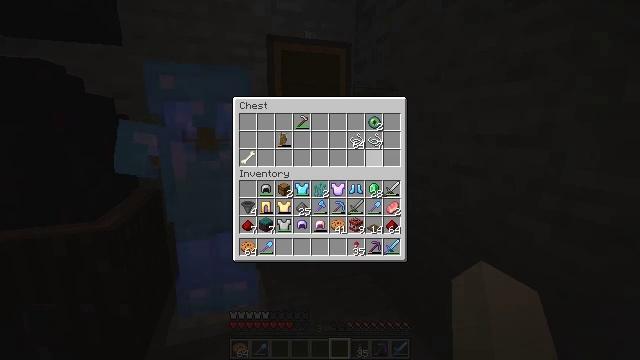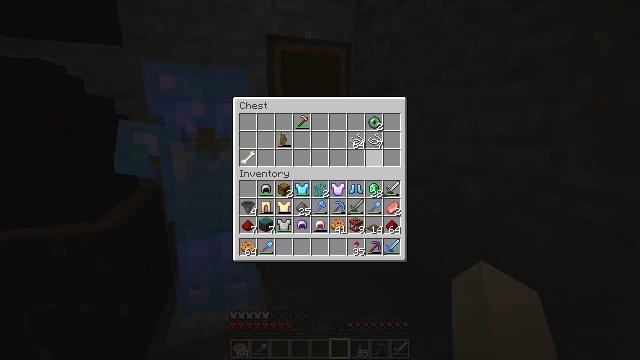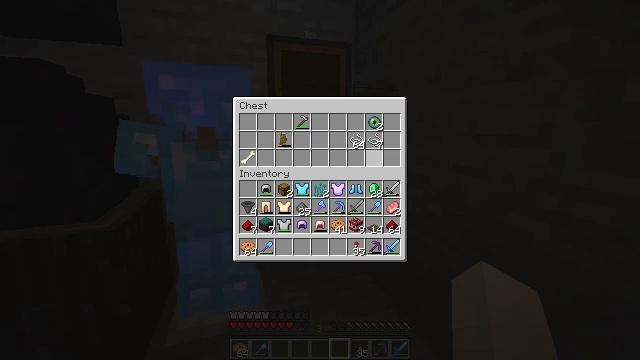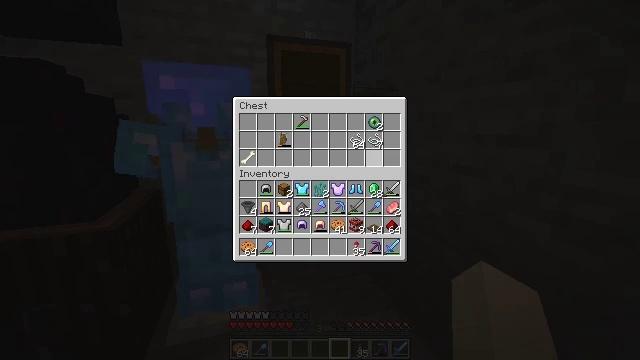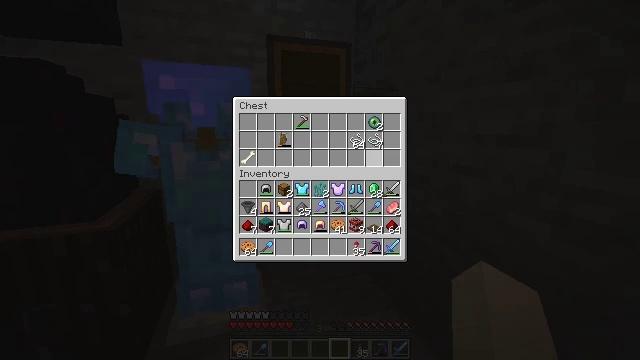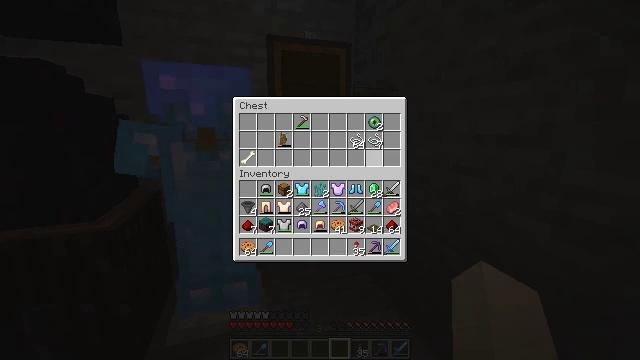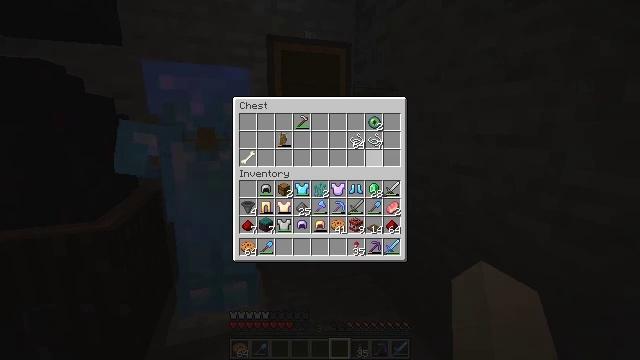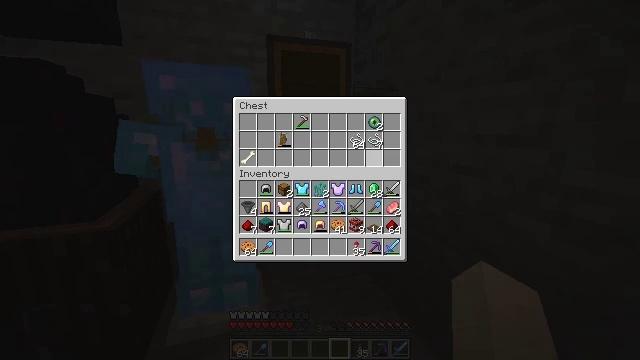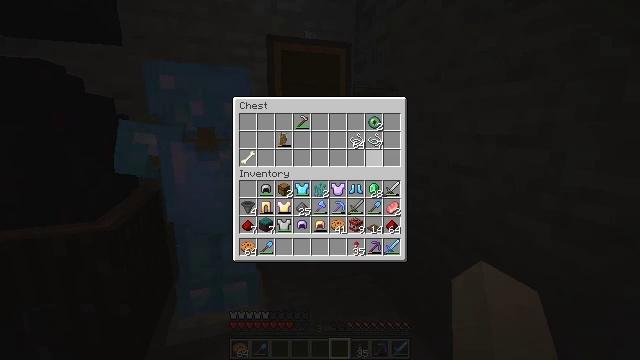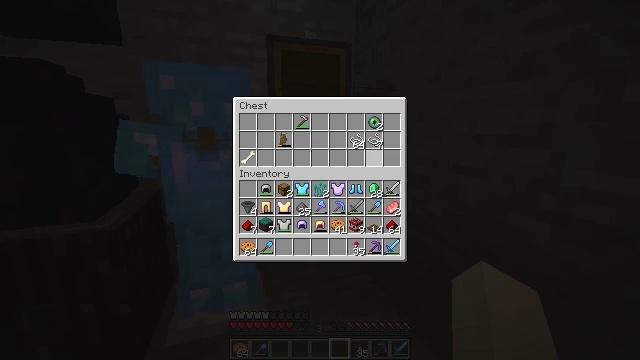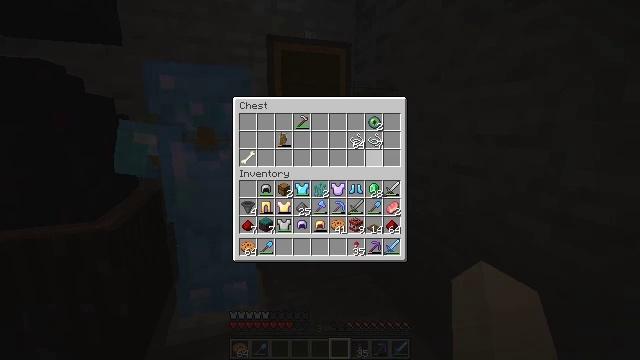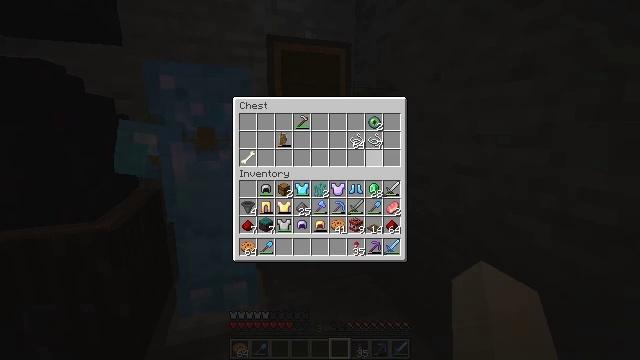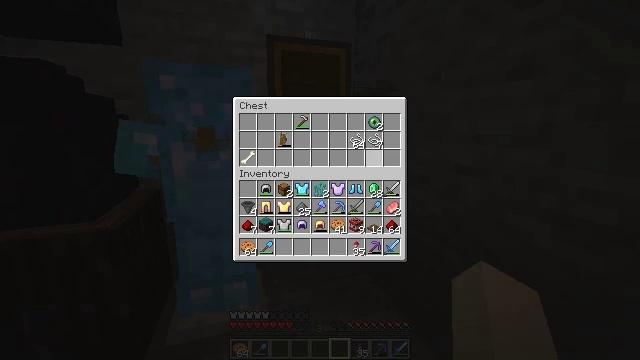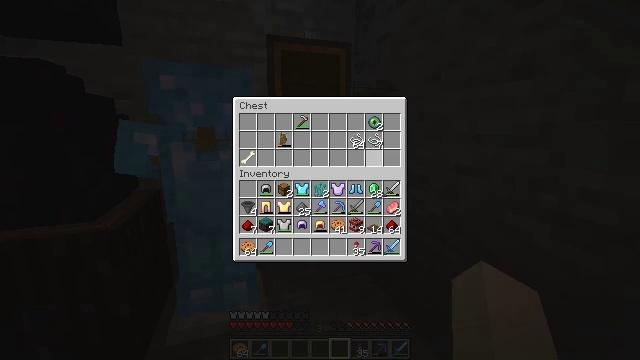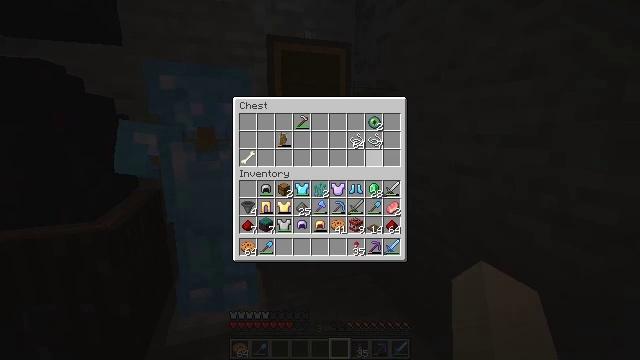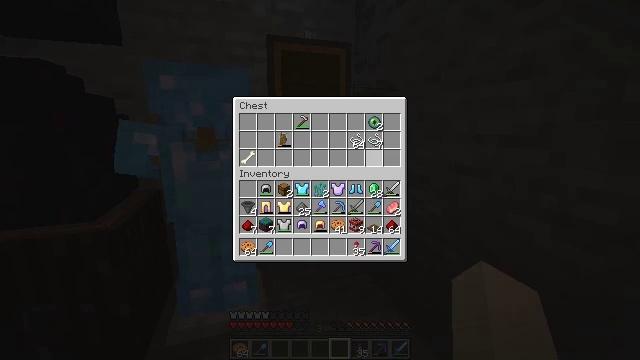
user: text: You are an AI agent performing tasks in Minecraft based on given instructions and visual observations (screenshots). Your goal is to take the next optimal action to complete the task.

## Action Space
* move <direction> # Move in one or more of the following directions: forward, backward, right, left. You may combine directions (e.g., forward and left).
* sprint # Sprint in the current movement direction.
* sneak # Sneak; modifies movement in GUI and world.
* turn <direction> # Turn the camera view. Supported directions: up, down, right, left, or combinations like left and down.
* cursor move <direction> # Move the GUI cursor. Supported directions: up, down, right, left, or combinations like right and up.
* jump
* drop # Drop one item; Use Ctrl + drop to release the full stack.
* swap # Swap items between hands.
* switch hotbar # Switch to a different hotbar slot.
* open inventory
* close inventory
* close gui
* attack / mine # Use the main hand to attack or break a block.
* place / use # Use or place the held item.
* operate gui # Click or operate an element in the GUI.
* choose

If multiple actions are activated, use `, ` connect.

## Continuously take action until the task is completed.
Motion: motion action
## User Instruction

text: Craft a golden carrot.
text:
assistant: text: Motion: no_op
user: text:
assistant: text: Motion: no_op
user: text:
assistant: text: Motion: no_op
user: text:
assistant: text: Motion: no_op
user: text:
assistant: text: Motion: no_op
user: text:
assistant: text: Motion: no_op
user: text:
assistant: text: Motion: no_op
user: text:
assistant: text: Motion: no_op
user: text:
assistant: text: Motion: no_op
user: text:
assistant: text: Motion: no_op
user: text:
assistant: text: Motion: no_op
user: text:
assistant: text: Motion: no_op
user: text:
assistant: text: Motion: no_op
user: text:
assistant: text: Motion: no_op
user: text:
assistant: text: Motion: no_op
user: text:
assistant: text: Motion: no_op
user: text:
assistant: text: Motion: no_op
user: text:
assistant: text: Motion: no_op
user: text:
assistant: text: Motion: no_op
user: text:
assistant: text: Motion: no_op
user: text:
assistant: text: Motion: no_op
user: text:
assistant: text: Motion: no_op
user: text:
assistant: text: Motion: no_op
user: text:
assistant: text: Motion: no_op
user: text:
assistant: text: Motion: no_op
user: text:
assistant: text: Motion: no_op
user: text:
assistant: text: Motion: no_op
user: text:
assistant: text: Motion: no_op
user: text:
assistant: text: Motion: no_op
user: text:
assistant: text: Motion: no_op